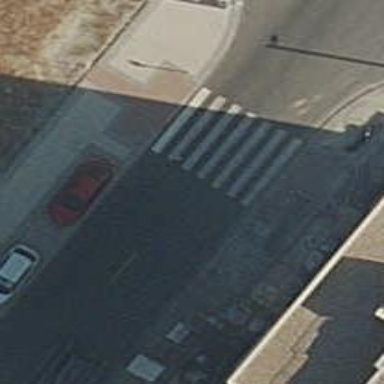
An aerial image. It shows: Uncontrolled zebra crossing on the road.